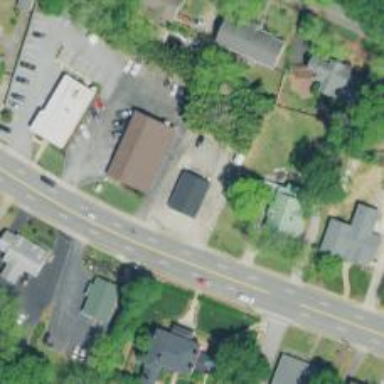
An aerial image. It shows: Pharmacy providing healthcare services.